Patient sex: M
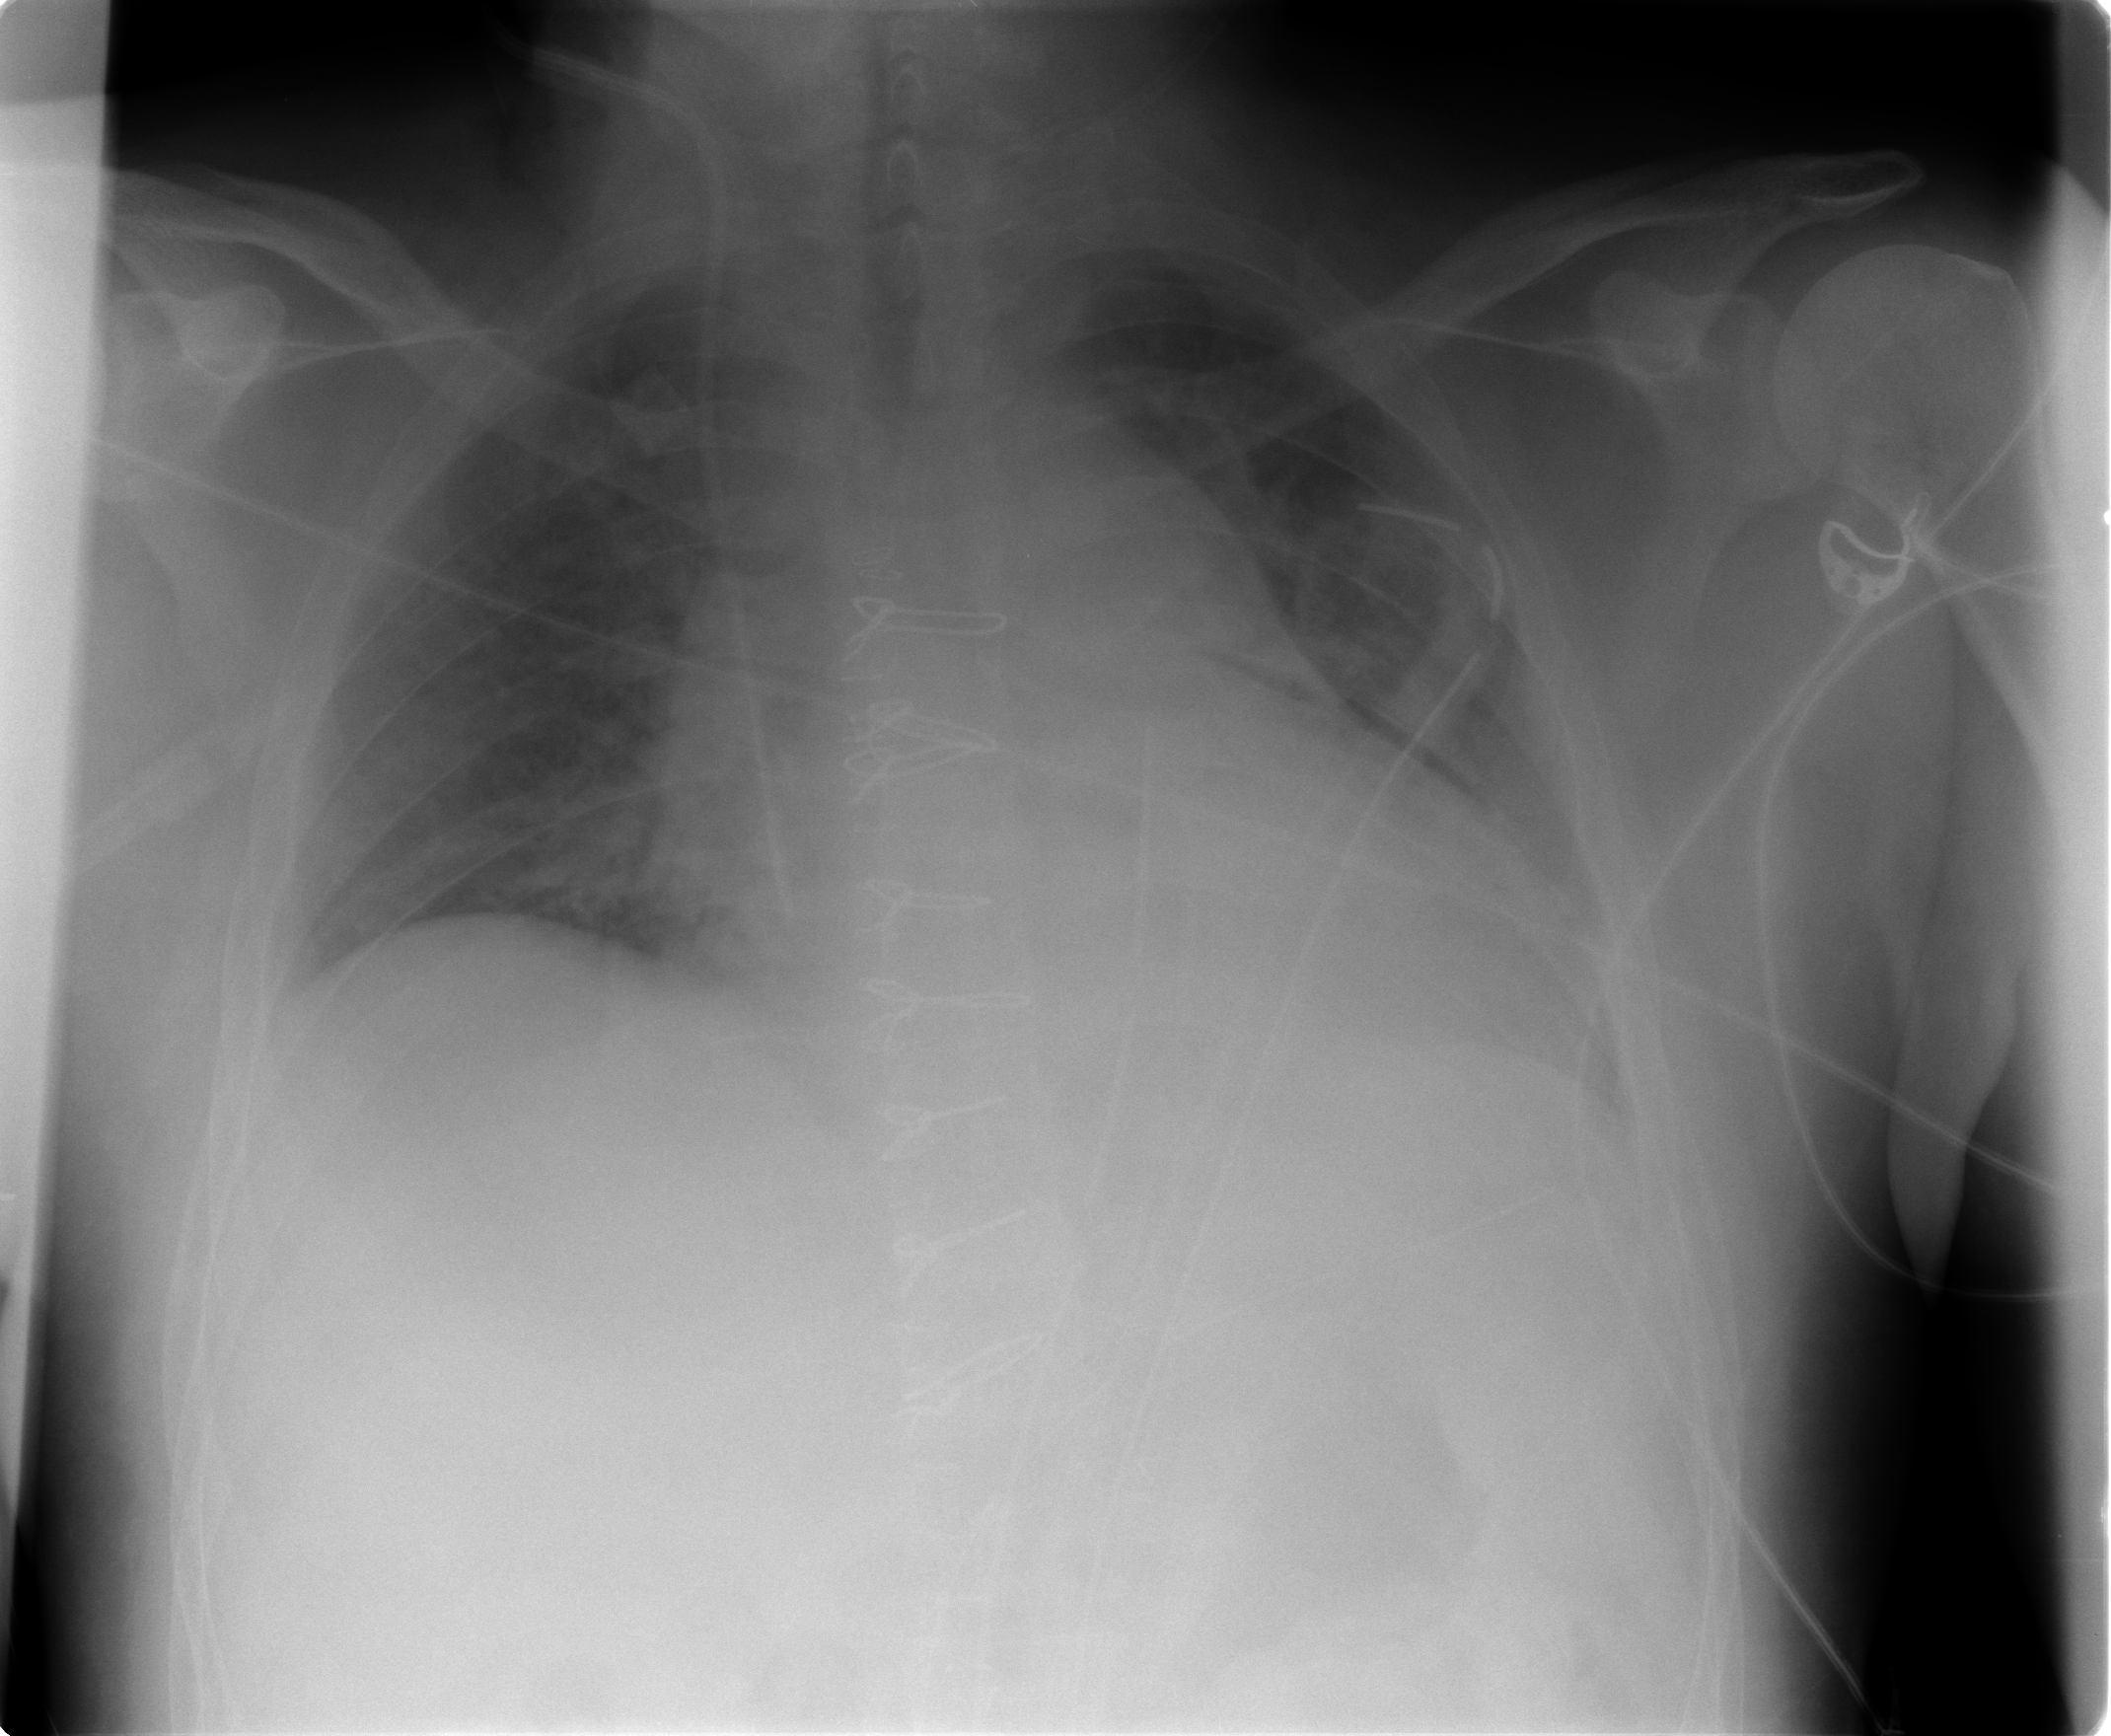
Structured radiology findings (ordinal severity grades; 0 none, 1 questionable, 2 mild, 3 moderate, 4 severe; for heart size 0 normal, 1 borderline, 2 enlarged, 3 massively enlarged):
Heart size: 2
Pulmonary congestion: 2
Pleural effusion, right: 1
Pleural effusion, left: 2
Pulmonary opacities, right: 1
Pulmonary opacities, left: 1
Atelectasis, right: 2
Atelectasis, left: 3